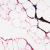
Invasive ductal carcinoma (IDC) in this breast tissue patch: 0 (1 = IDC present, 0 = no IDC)